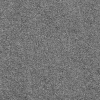
Atmospheric dust classification: dusty